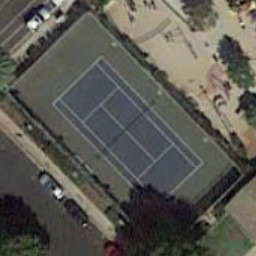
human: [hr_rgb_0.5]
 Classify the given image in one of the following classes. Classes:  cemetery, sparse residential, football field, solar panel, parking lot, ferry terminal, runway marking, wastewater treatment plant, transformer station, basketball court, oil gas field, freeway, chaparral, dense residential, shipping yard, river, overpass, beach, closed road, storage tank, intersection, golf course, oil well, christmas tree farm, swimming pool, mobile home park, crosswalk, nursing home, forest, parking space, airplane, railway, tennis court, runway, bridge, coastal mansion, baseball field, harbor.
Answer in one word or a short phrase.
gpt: tennis court